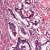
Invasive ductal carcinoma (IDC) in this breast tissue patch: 1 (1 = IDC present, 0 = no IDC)